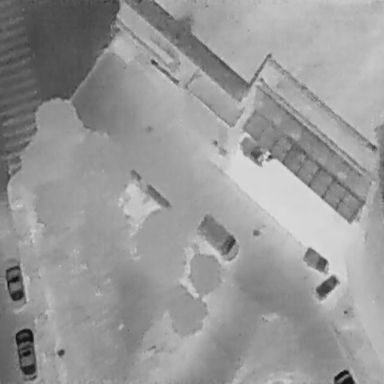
There are five Cars in the infrared image.